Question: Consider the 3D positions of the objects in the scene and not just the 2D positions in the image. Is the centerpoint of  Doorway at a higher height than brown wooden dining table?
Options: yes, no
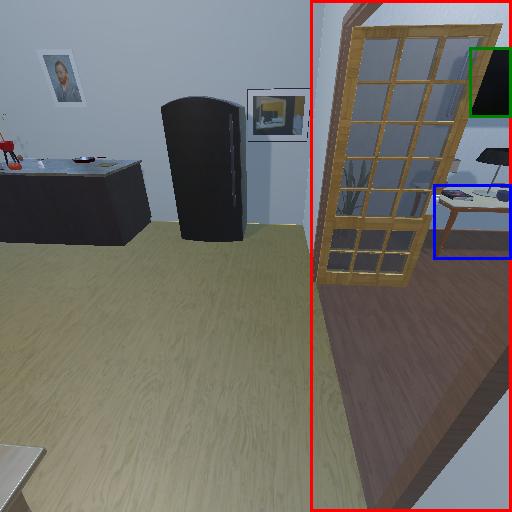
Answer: yes